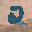
Label: 2